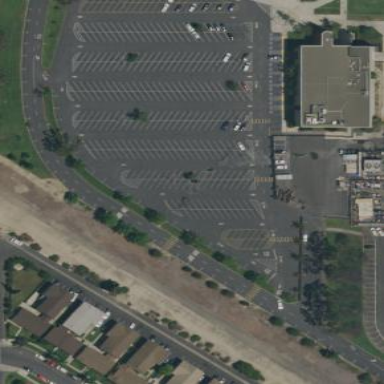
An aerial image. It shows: Parking area.